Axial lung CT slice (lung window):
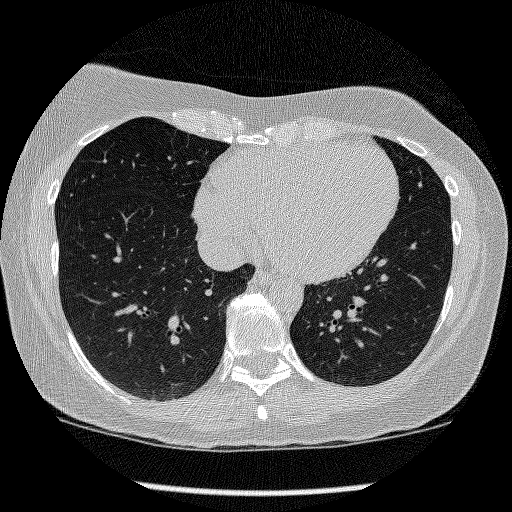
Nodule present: no